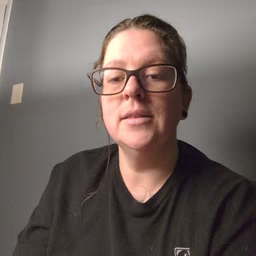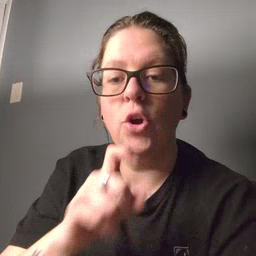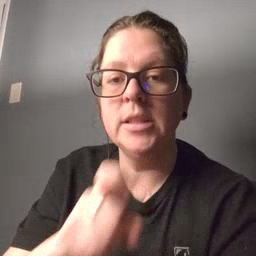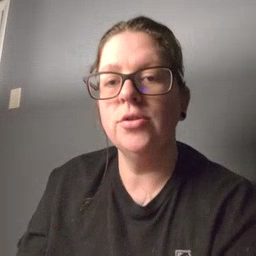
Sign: garbage